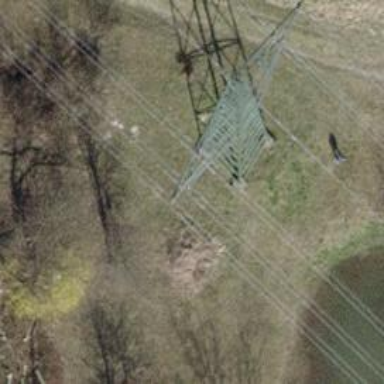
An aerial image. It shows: Power tower.